Interaction volume radius: 5 \u00c5
Interaction volume height: 15 \u00c5
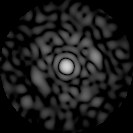
Disorder parameter: 0.815